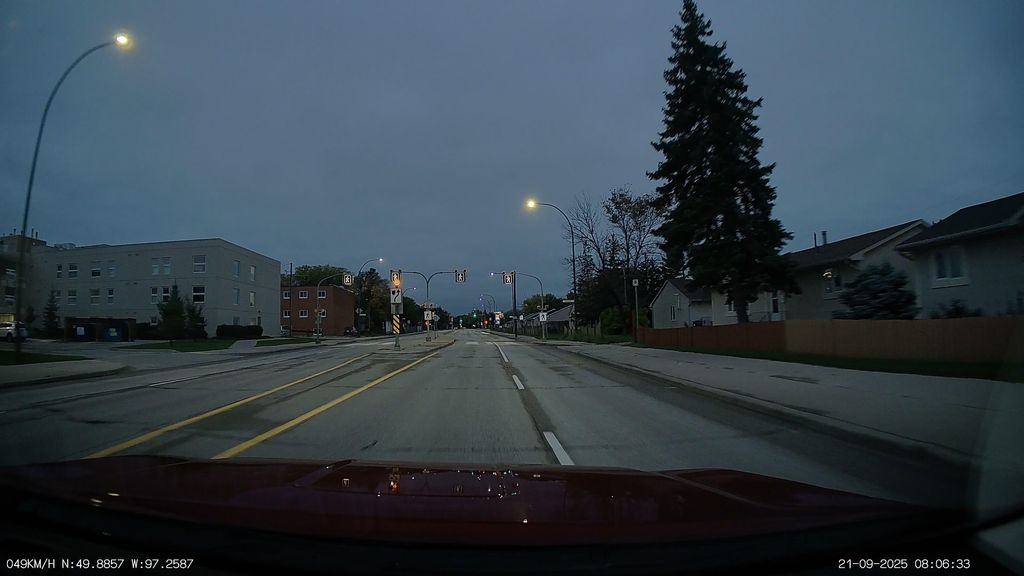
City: winnipeg